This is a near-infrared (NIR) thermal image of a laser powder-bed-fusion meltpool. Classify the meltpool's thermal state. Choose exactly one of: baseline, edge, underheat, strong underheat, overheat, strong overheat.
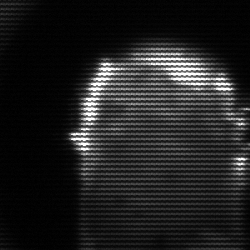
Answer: baseline